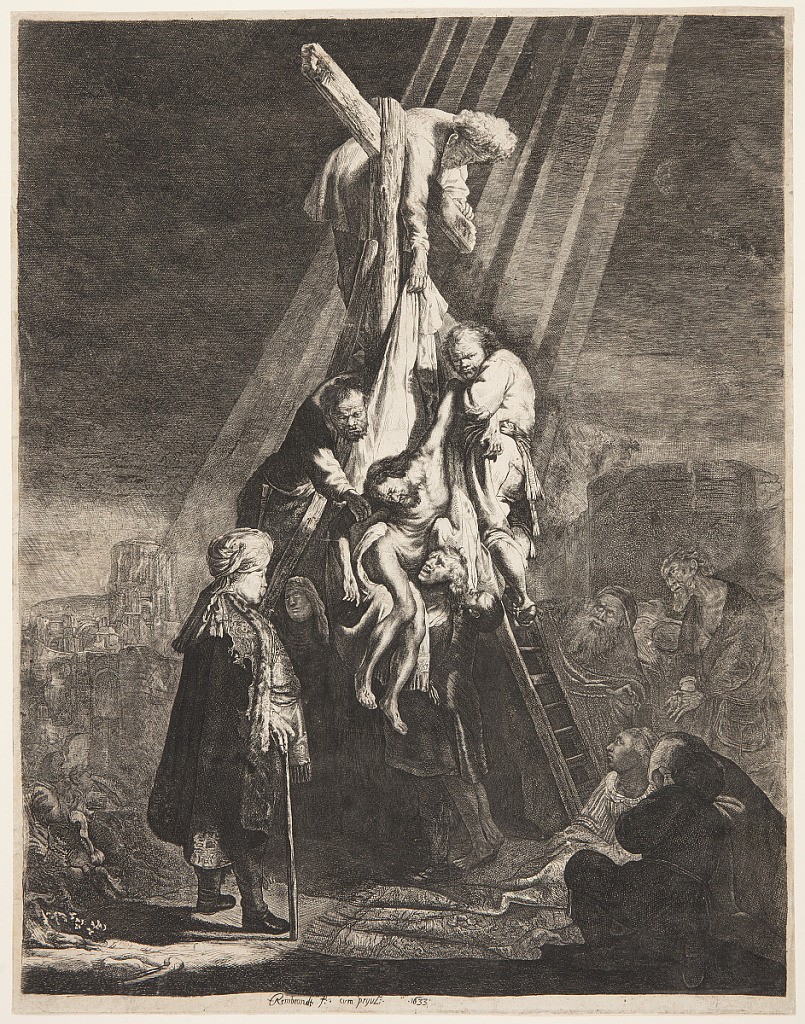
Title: The Descent from the Cross
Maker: Rembrandt Harmensz van Rijn, Dutch, 1606–1669
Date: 1633
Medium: Etching on paper
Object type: Print
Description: Rays of light throw the central group, representing the figure of Christ being removed from the Cross, into strong relief. Other figures in the foreground, right; background, left. Spectator, left, wears a richly embroidered cap and Oriental turban (probably Joseph of Arimathea).